Question: I configured in MultiJob plugin to have one phase, with the same job running on 2 different nodes.
e.g.
'''
Download Files for Node LINUXVM
Download Files for Node WINDOWSVM
'''
However, these jobs are not being run in parallel as you can see from the screen shot. the job itself waits for the previous one to finish although it's on different node

Is it possible to call the same jobs, but since it's on different nodes, that they will run in parallel?
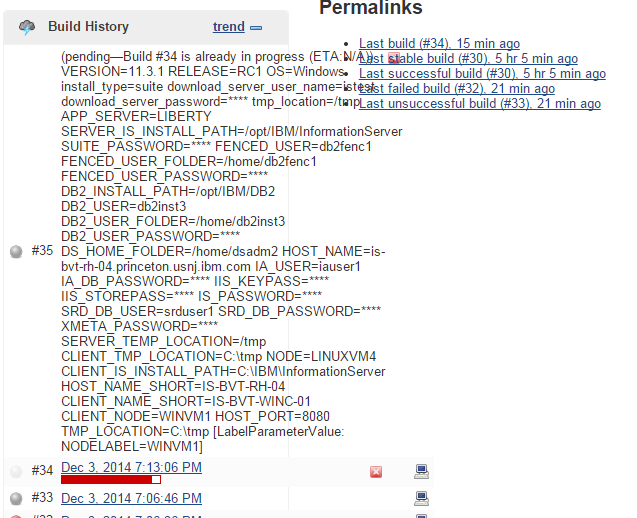
Answer: You probably want to set the inner job (Download...) to execute current builds if necessary